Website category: sports
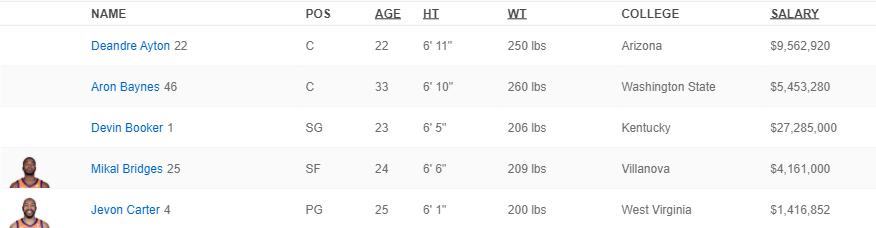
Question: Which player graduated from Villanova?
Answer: Mikal Bridges

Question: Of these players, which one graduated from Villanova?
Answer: Mikal Bridges

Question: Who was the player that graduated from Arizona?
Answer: Deandre Ayton

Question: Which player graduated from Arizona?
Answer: Deandre Ayton

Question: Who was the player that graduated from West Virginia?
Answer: Jevon Carter